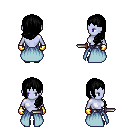
a pixel art fantasy rpg character, female body template, dark elf, purple skin, overskirt, metal pants, black left-swept hairstyle, gold gloves, gray slippers, dagger, four views (front, back, left, right), 2x2 character sprite sheet, small pixel art, hard edges, no anti-aliasing